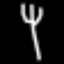
Label: fork